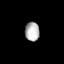
Tissue: lung
Cell type: Endothelial cells
Senescence score: 0.5481
Nuclear area (px): 269
Mean DAPI intensity: 180.022